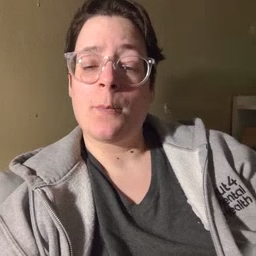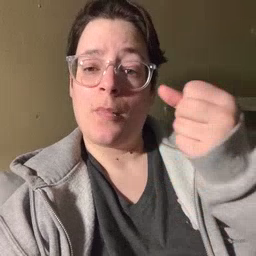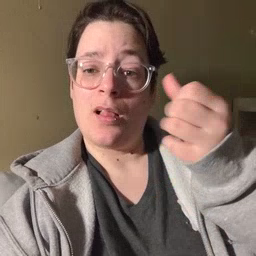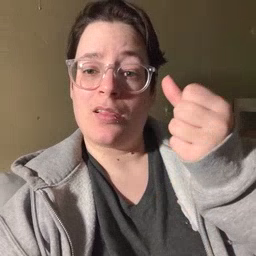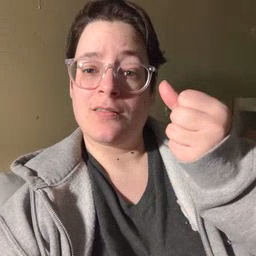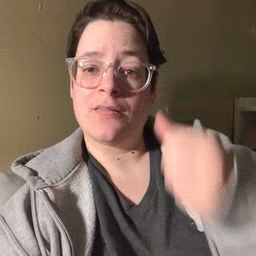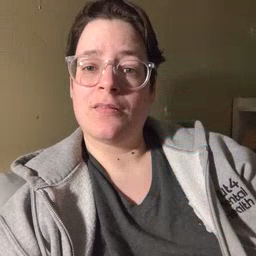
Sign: milk